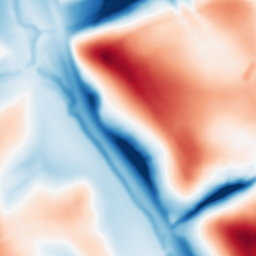
Category: multiscale
Decomposition family: dog_multiscale
Decomposition parameters: sigma_ratio: 1.6
n_scales: 6
base_sigma: 2
Upsampling method: cubic_catmull_rom
Upsampling parameters: scale: 8
Upsampling scale: 8